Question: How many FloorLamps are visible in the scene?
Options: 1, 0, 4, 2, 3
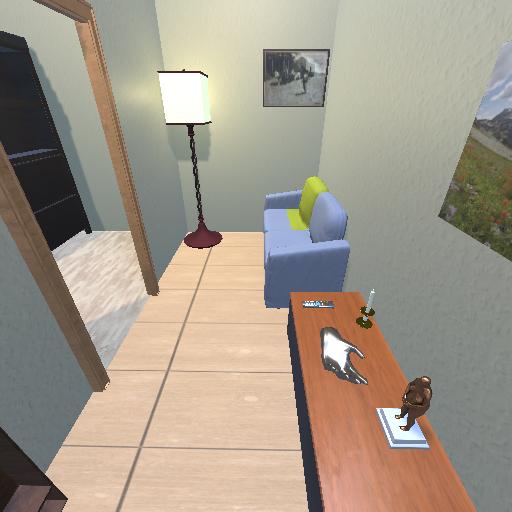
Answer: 1